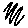
Label: zigzag